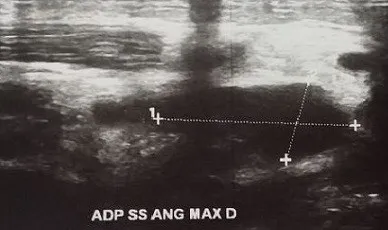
Cervical ultrasound showing inflammatory angulomaxillary adenopathy.
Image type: radiology (ultrasound)